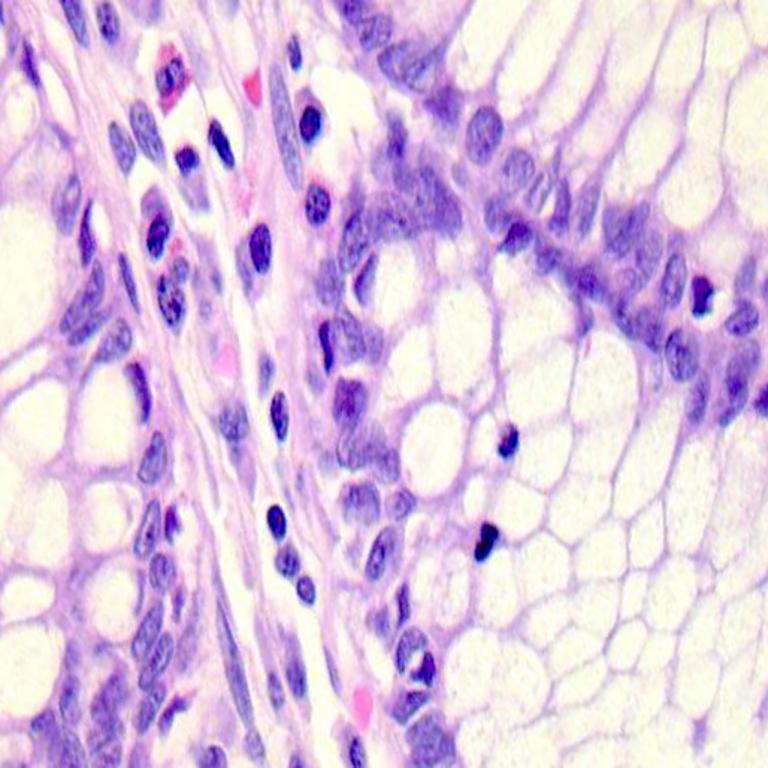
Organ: colon
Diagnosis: benign